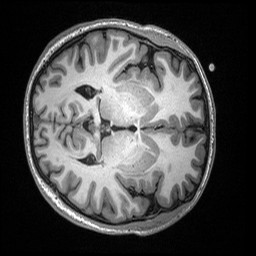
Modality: T1w
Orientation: axial
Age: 19
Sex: male